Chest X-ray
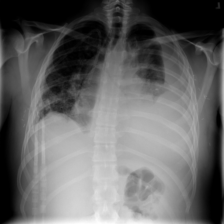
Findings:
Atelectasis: negative
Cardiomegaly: negative
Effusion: negative
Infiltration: negative
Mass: positive
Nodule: negative
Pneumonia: negative
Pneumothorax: negative
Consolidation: negative
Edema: negative
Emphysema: negative
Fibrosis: negative
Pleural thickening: negative
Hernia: negative